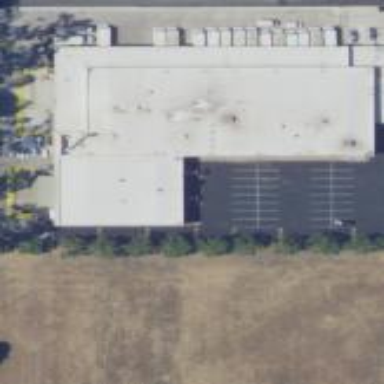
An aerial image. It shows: Industrial building.